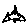
Label: hexagon